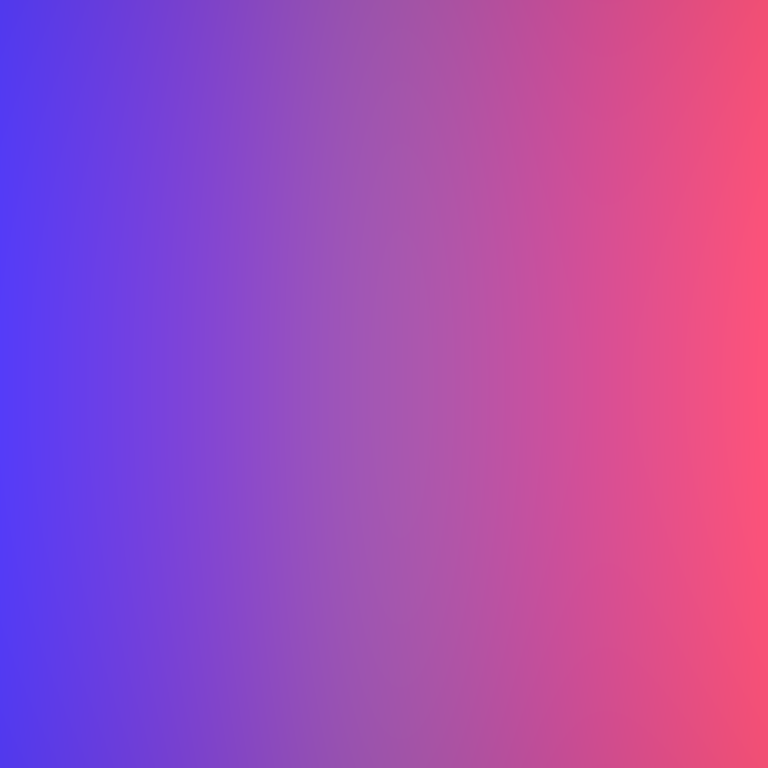
Abstract light effect, smooth gradient from violet to pink, calm atmosphere, soft glow, no room, no furniture, no objects.